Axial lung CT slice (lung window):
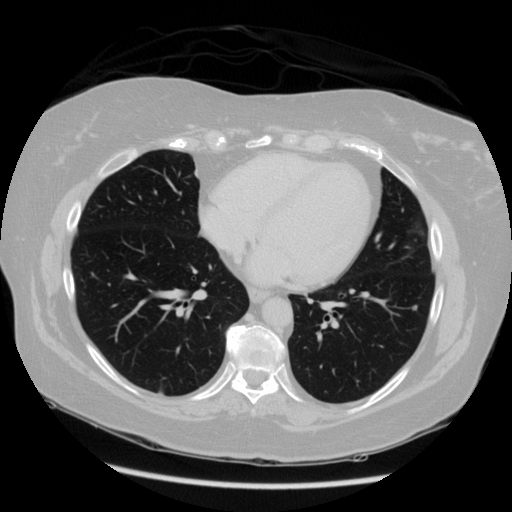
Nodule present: no